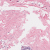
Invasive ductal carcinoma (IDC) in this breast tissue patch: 0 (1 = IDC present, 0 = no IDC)